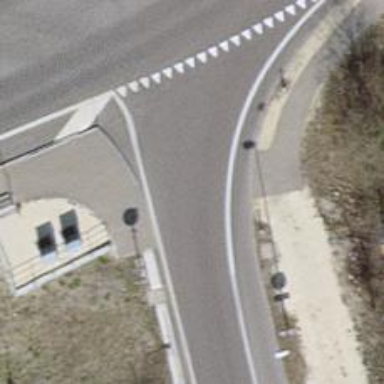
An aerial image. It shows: Asphalt path with crossing.